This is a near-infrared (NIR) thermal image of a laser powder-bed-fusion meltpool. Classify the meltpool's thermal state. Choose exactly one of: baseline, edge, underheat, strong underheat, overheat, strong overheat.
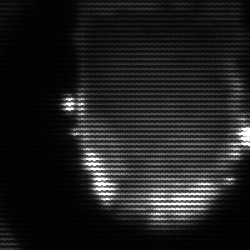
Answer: baseline